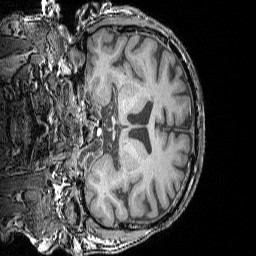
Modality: T1w
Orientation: coronal
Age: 62
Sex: male
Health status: ill
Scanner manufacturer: siemens
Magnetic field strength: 3 T
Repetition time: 1.75 s
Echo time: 0.00418 s